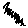
Label: zigzag